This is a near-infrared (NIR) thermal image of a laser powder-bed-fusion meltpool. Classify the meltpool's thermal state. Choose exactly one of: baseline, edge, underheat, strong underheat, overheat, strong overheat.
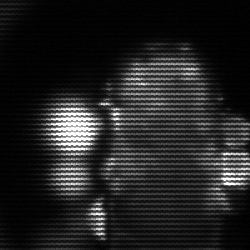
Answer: strong underheat